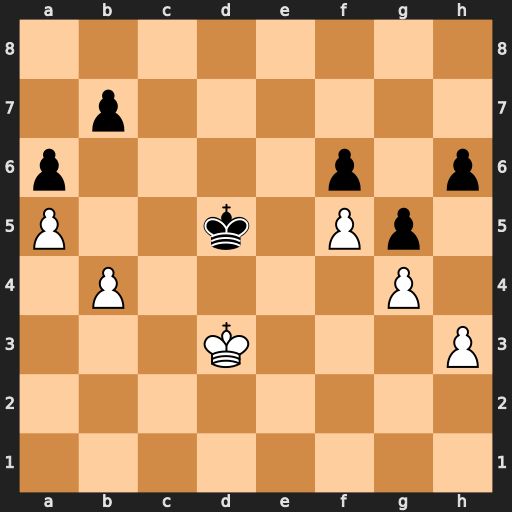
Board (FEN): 8/1p6/p4p1p/P2k1Pp1/1P4P1/3K3P/8/8
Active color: w
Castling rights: -
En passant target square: -
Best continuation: Kc3 Kc6 Kc4